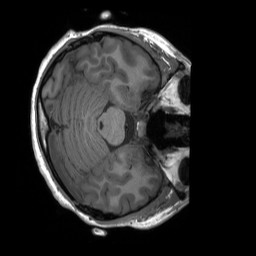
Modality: T1w
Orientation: axial
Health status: healthy
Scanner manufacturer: siemens
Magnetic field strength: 3 T
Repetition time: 1.9 s
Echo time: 0.00232 s